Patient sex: M
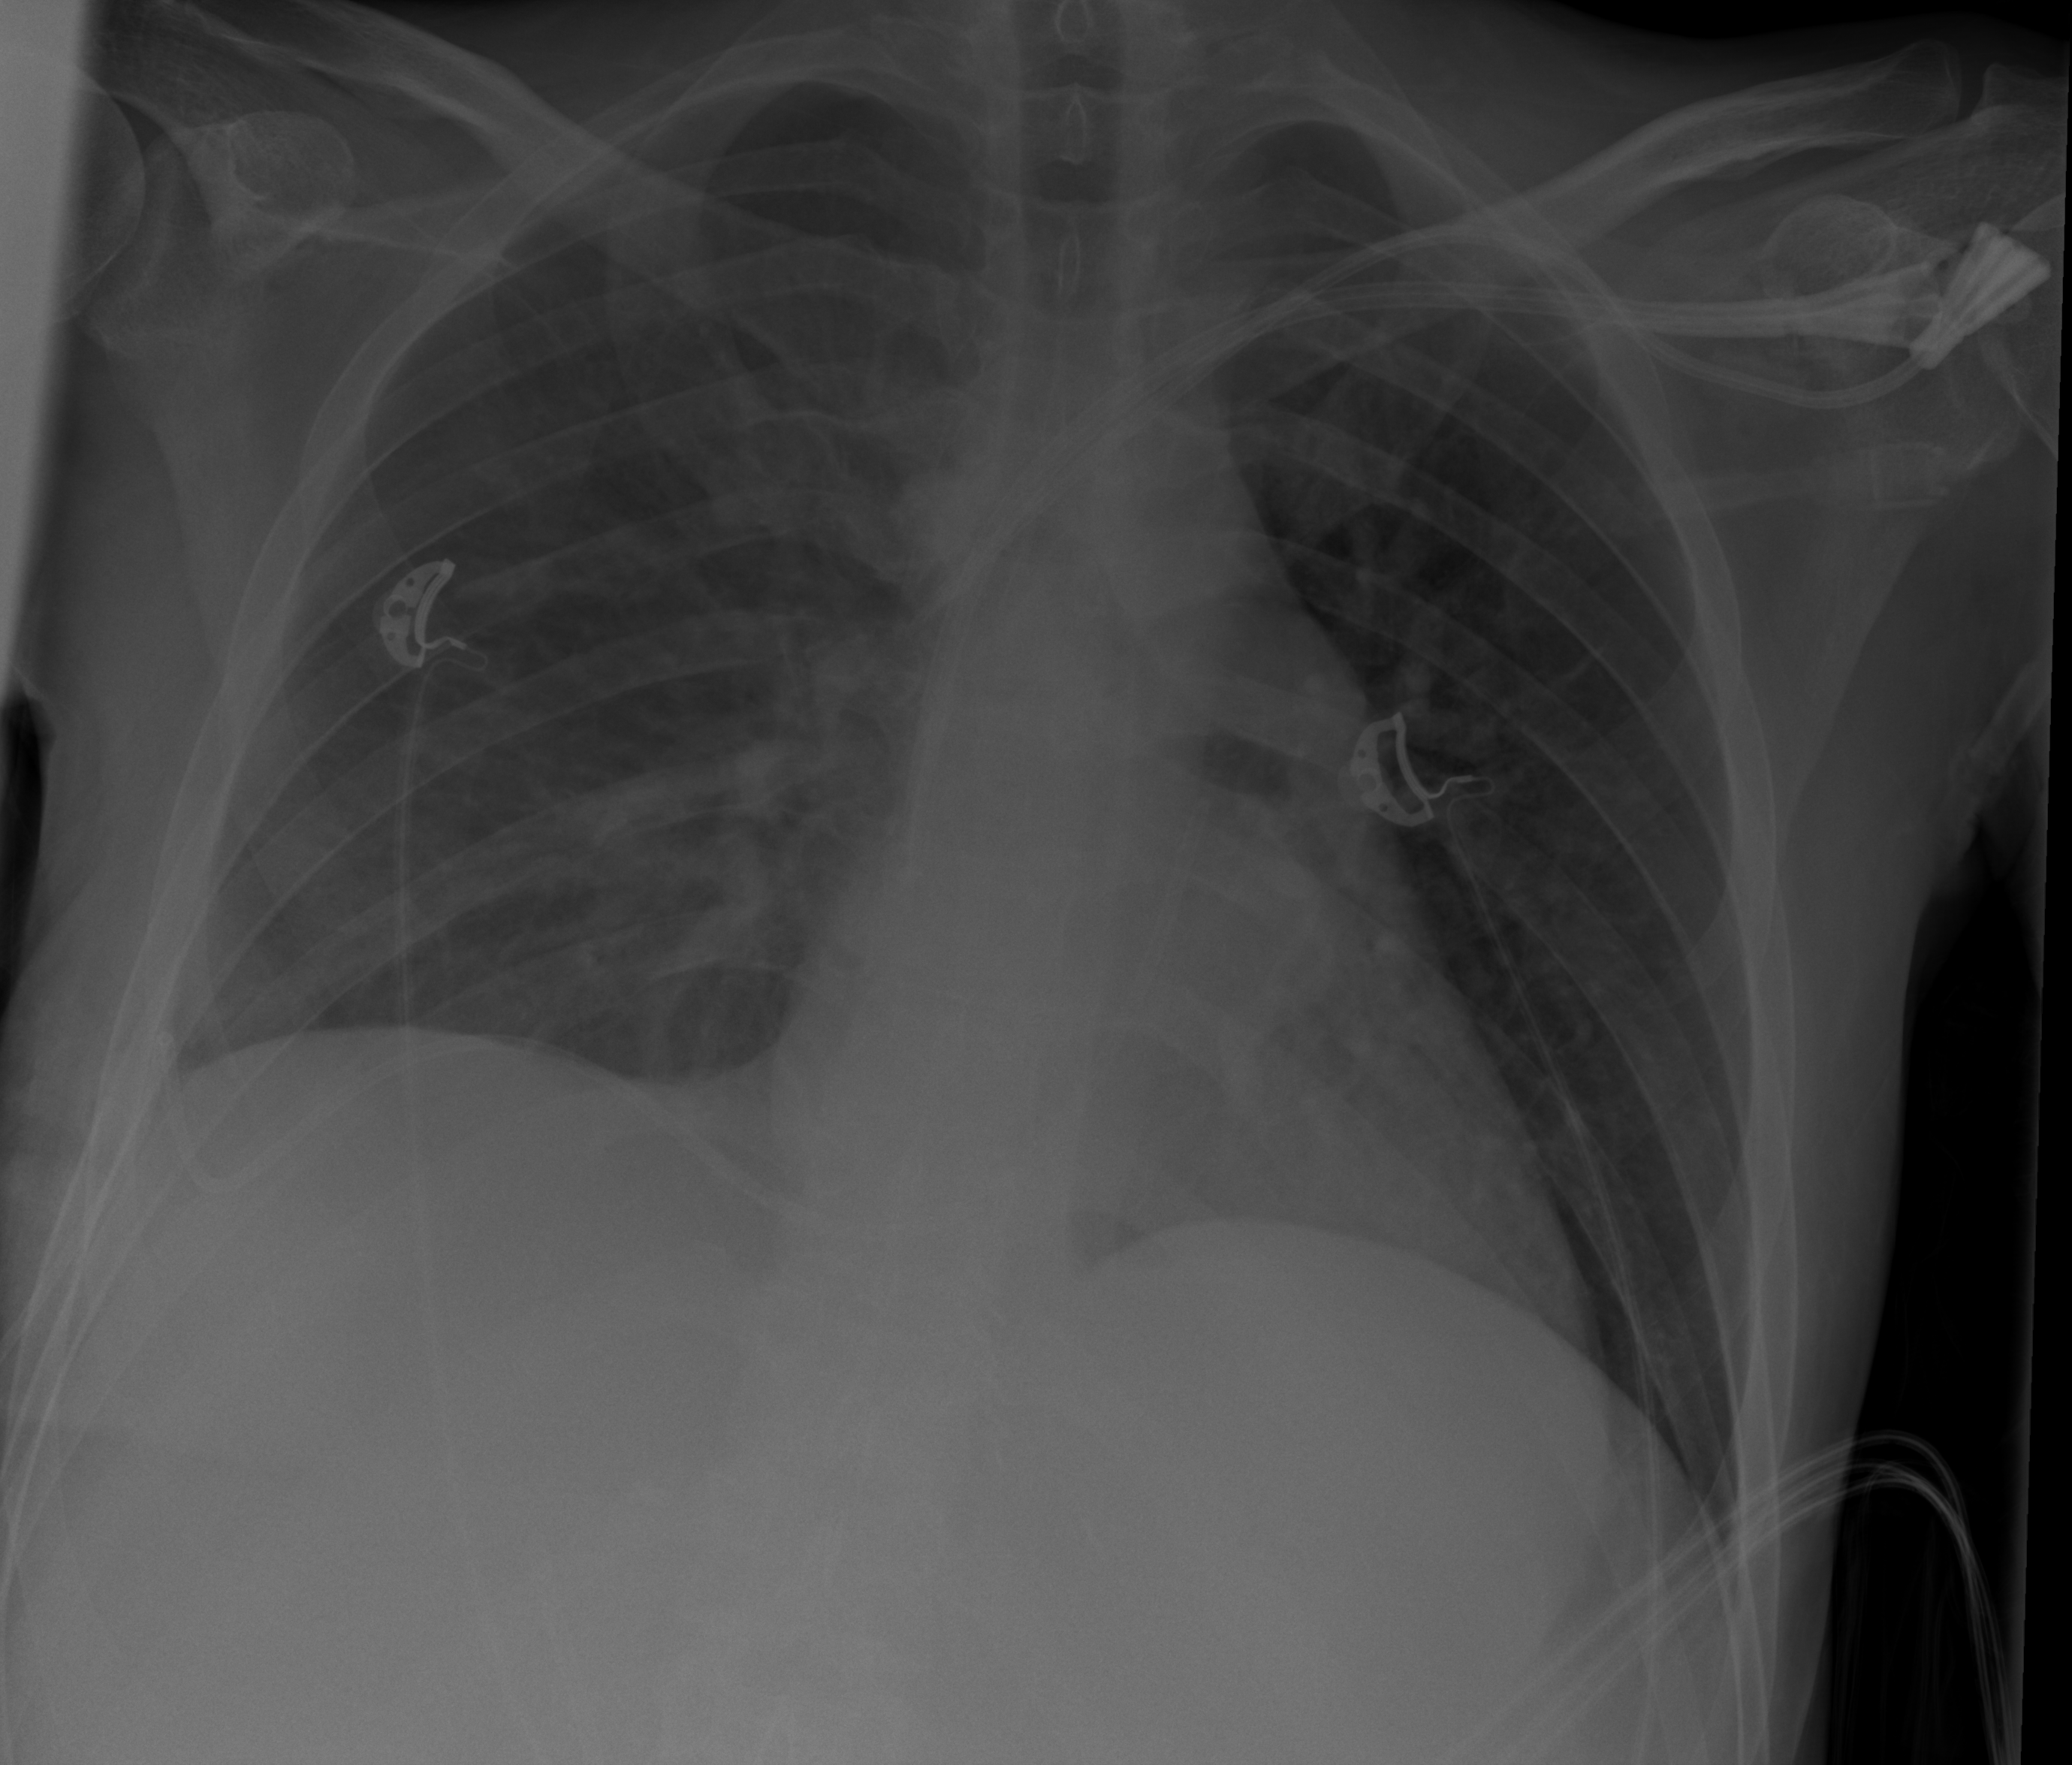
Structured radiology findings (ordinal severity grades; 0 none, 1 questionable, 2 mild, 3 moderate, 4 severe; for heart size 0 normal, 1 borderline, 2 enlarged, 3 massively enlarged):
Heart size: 1
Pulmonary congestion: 0
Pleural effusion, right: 1
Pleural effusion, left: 0
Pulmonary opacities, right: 0
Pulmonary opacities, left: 0
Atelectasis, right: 0
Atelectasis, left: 0